Field crop: tomato
Growth stage: 1
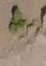
Species: solanum